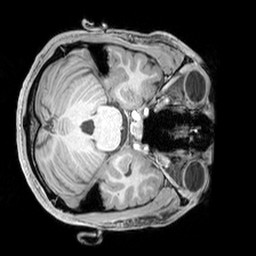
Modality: T1w
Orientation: axial
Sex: male
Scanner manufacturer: siemens
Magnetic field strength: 3 T
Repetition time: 2.3 s
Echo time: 0.00226 s